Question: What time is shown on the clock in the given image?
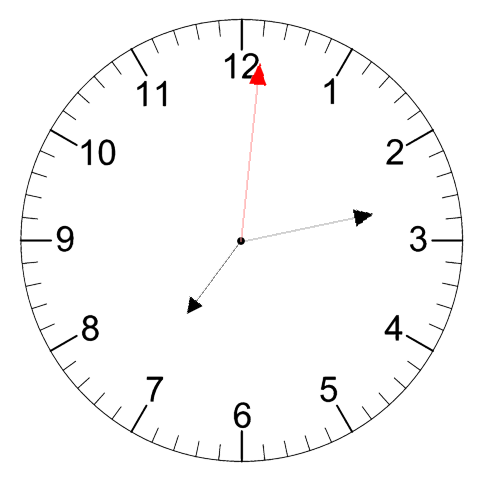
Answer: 07:13:01